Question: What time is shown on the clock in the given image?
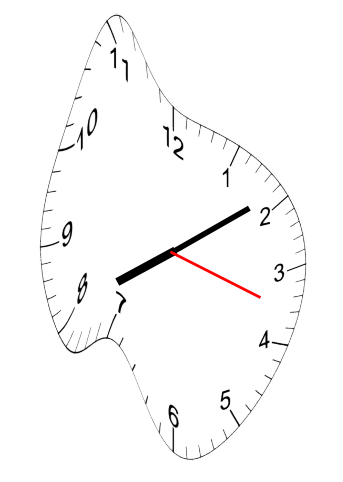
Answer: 08:09:18